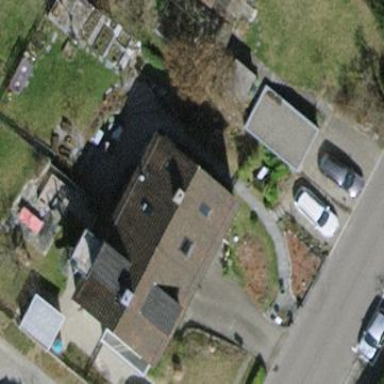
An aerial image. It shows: Semidetached house with tile roof.